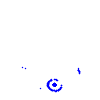
Particle: kaon